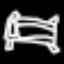
Label: bed